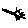
Label: sun